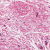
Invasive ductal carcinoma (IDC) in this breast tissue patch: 0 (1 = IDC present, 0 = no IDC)